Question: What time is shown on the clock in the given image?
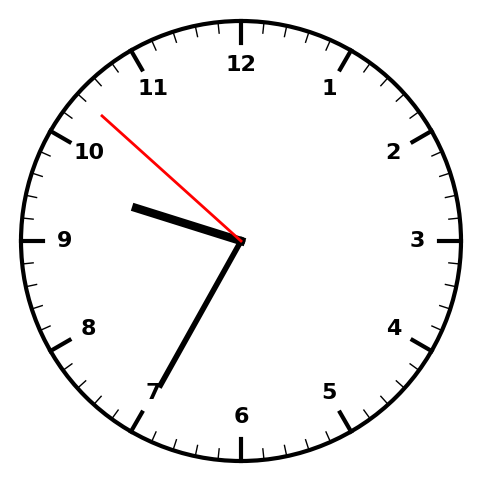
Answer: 09:34:52